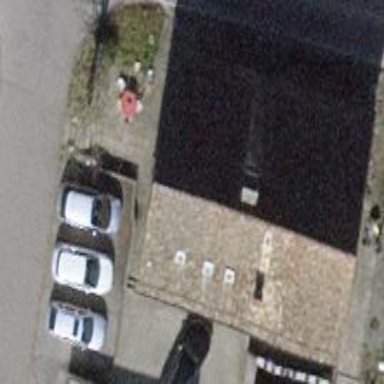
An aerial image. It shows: Restaurant.